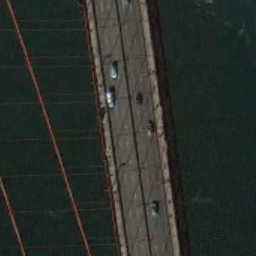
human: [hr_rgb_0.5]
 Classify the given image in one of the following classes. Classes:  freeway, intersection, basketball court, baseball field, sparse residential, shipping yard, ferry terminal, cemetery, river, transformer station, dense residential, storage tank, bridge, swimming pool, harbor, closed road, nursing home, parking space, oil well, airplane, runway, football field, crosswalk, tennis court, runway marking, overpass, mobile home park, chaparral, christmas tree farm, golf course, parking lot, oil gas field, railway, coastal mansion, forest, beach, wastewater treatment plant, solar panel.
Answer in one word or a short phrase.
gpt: bridge